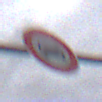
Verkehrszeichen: VerbotKraftwagen
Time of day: Midday
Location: Outdoor (Suburban)
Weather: Overcast
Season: NotSpecified
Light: Natural